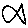
Label: fish